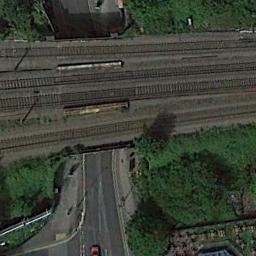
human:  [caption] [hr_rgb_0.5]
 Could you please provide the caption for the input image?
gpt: There are several rows of buildings on one side of the railway .

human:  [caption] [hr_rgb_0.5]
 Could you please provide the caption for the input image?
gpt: Many trees are beside the railway .

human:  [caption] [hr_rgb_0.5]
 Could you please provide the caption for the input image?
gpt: These railways go through a forest and a road is under the railways .

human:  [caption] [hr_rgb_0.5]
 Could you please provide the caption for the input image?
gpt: The railway is next to some trees .

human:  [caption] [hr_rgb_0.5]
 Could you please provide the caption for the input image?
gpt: There are green trees and meadows beside the railway .